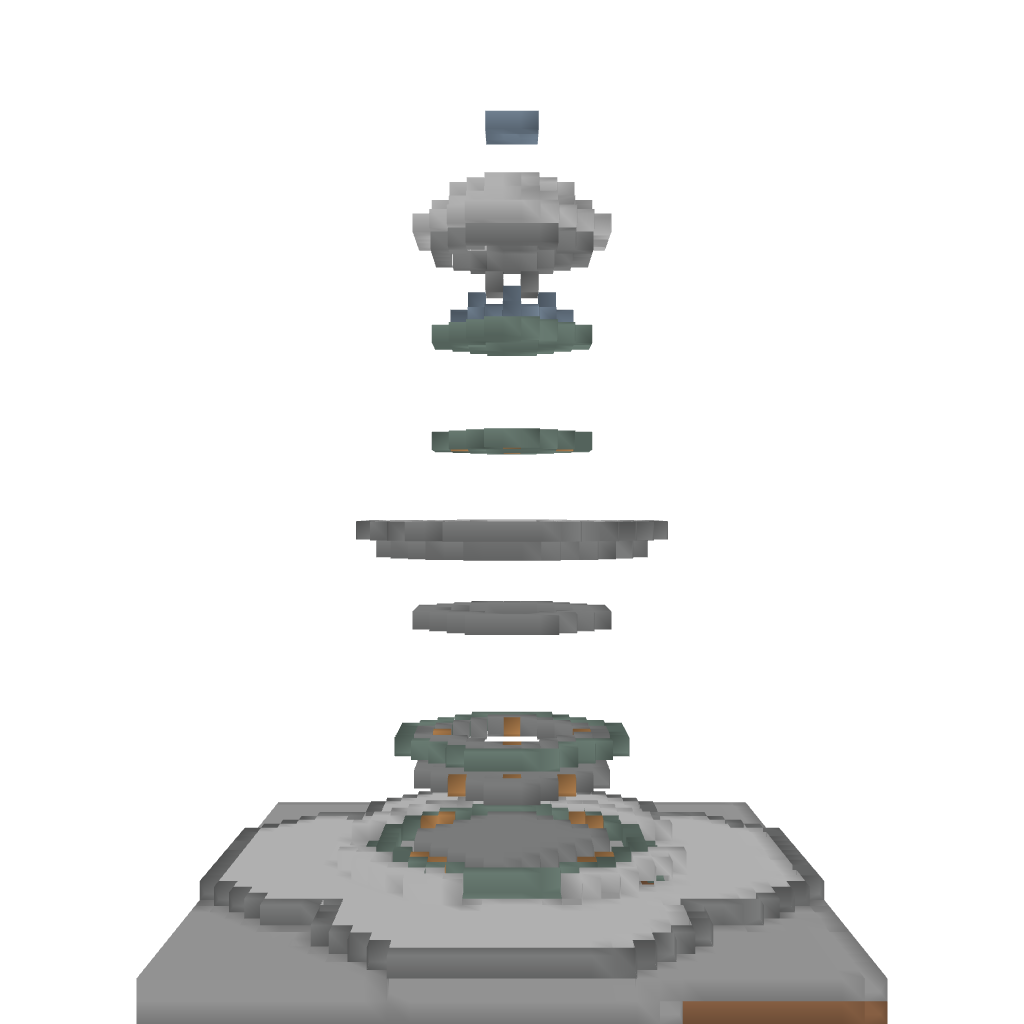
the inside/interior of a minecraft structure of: Modern Grand Fountain